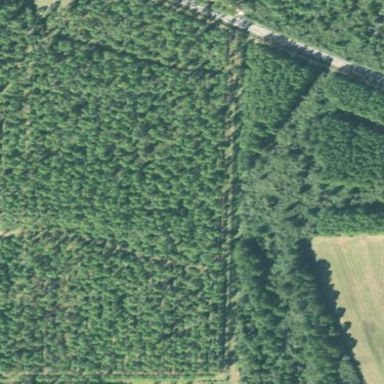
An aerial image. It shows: Forest area predominantly covered with needle-leaved trees.